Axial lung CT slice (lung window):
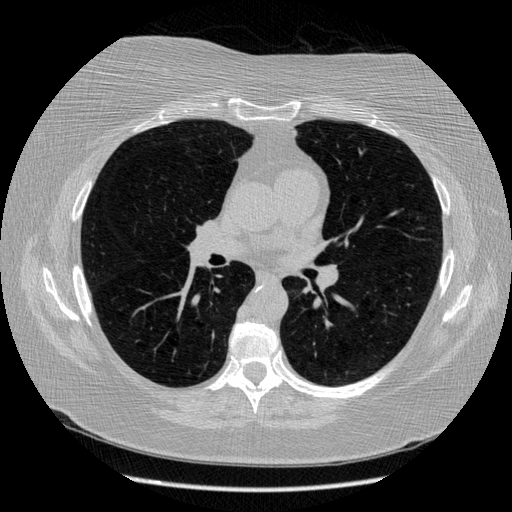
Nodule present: no